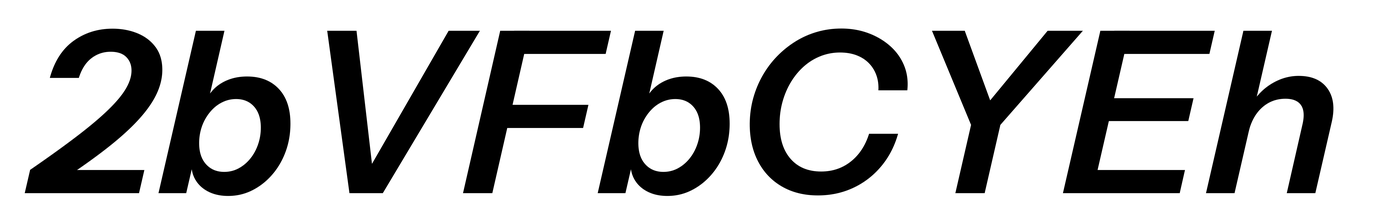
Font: InstrumentSans-Italic_SemiBold_Italic